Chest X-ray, PA view. Patient: 61 years old, sex M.
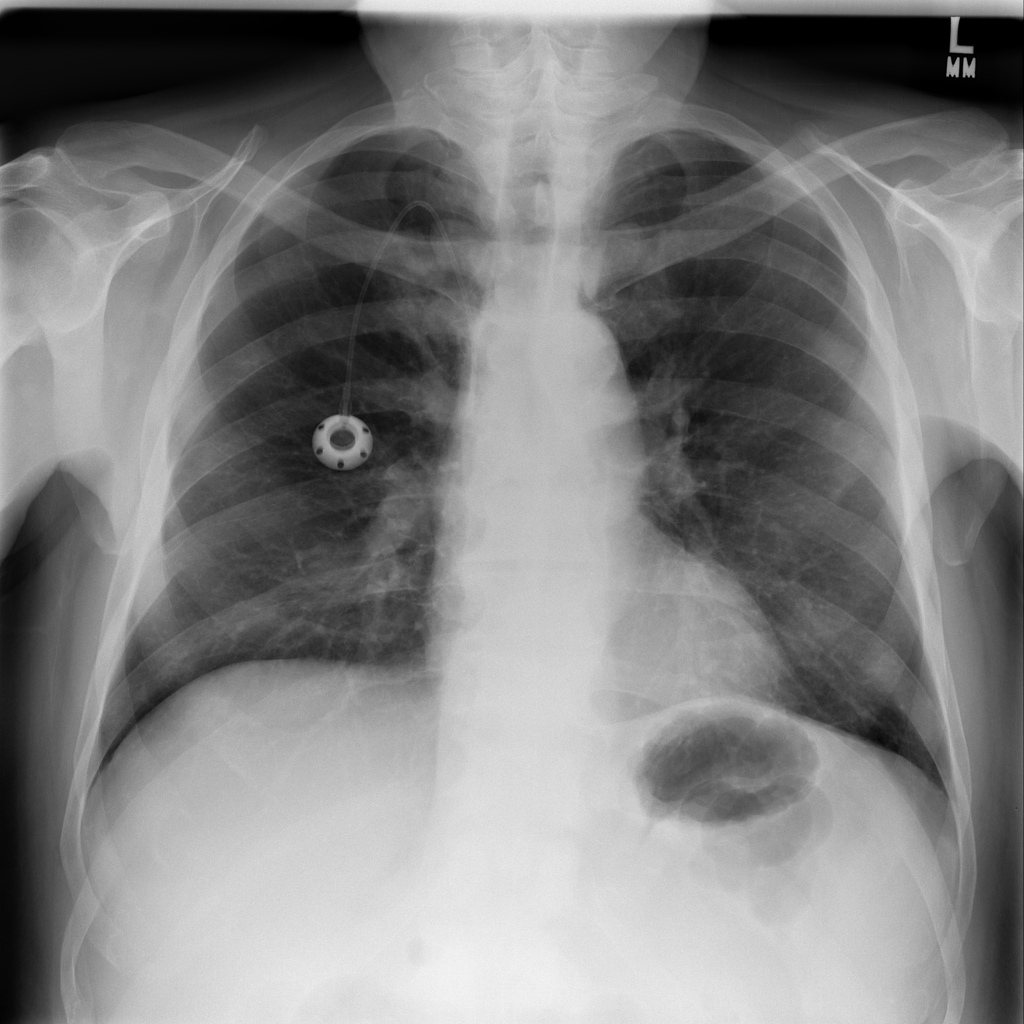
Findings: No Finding